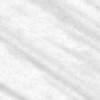
Label: change